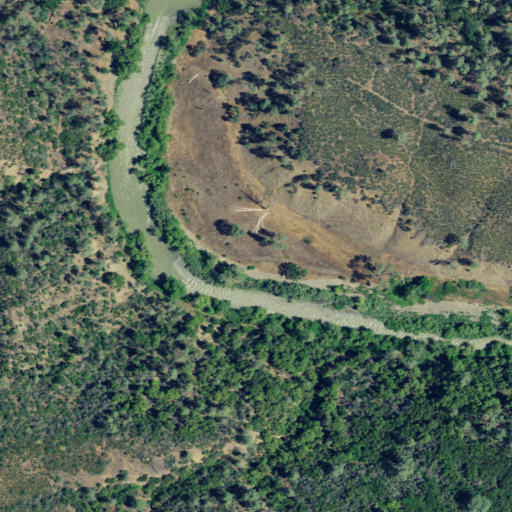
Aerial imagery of valley in California named Wilson Valley containing grassland, shrub, and evergreen forest